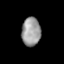
Tissue: lung
Cell type: Others
Senescence score: 0.6462
Nuclear area (px): 532
Mean DAPI intensity: 154.259